Platform: macOS
Application: Arc Browser
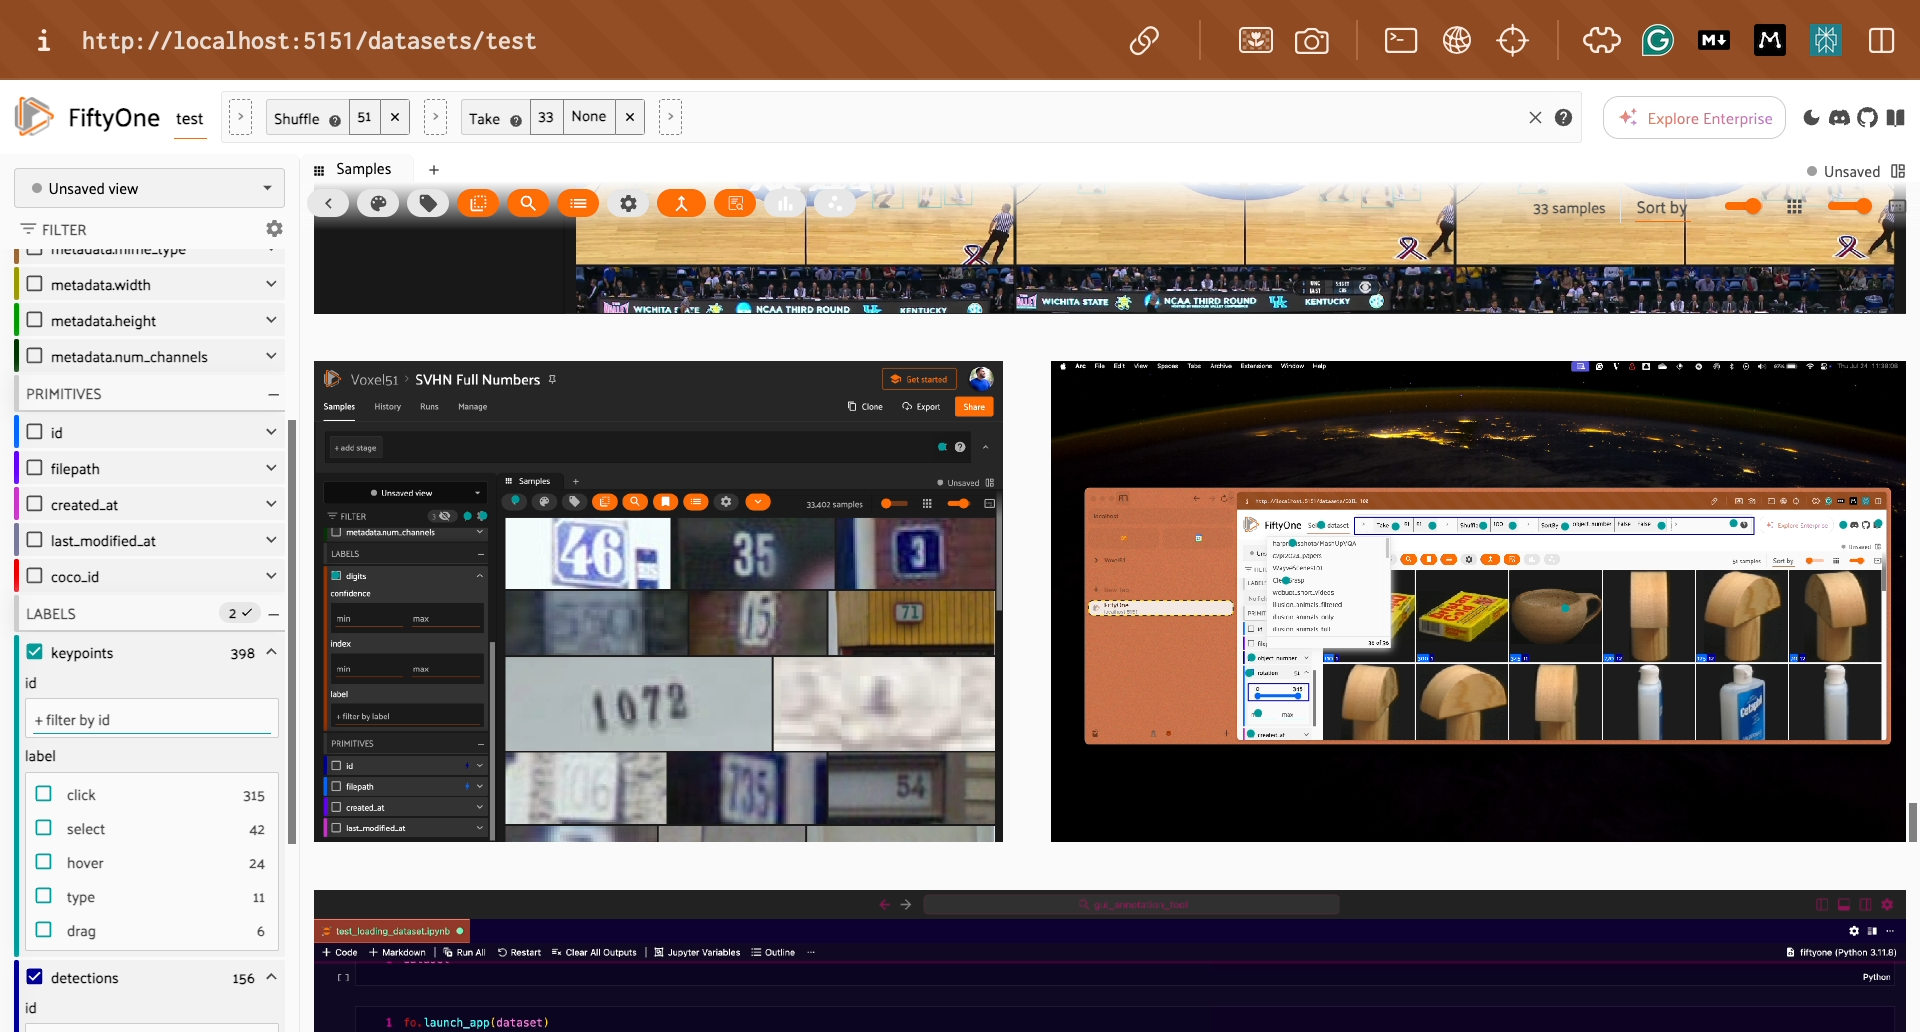
task_description: Scroll up on the sidebar
action_type: click
element_info: Slider
steps_since_start: 1